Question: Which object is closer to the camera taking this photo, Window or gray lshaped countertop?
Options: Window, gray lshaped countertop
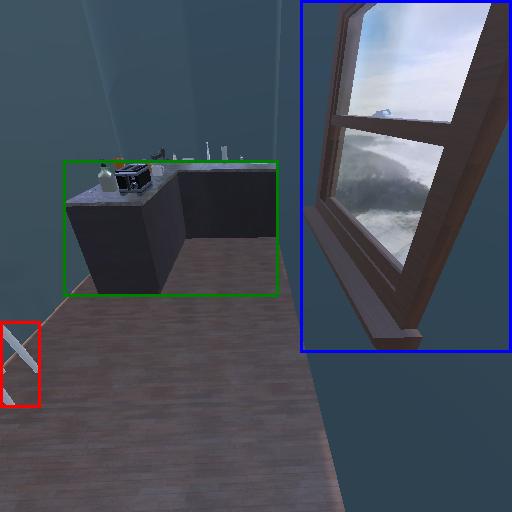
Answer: Window